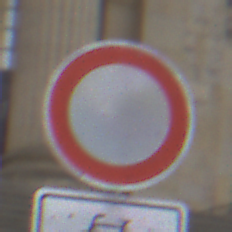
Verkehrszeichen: VerbotFahrzeugeAllerArt
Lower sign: EinspurigeFahrzeugeFrei1
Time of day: Midday
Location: Outdoor (Urban)
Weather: Overcast
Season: NotSpecified
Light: Natural